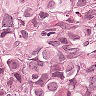
Metastatic tissue present: yes